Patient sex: M
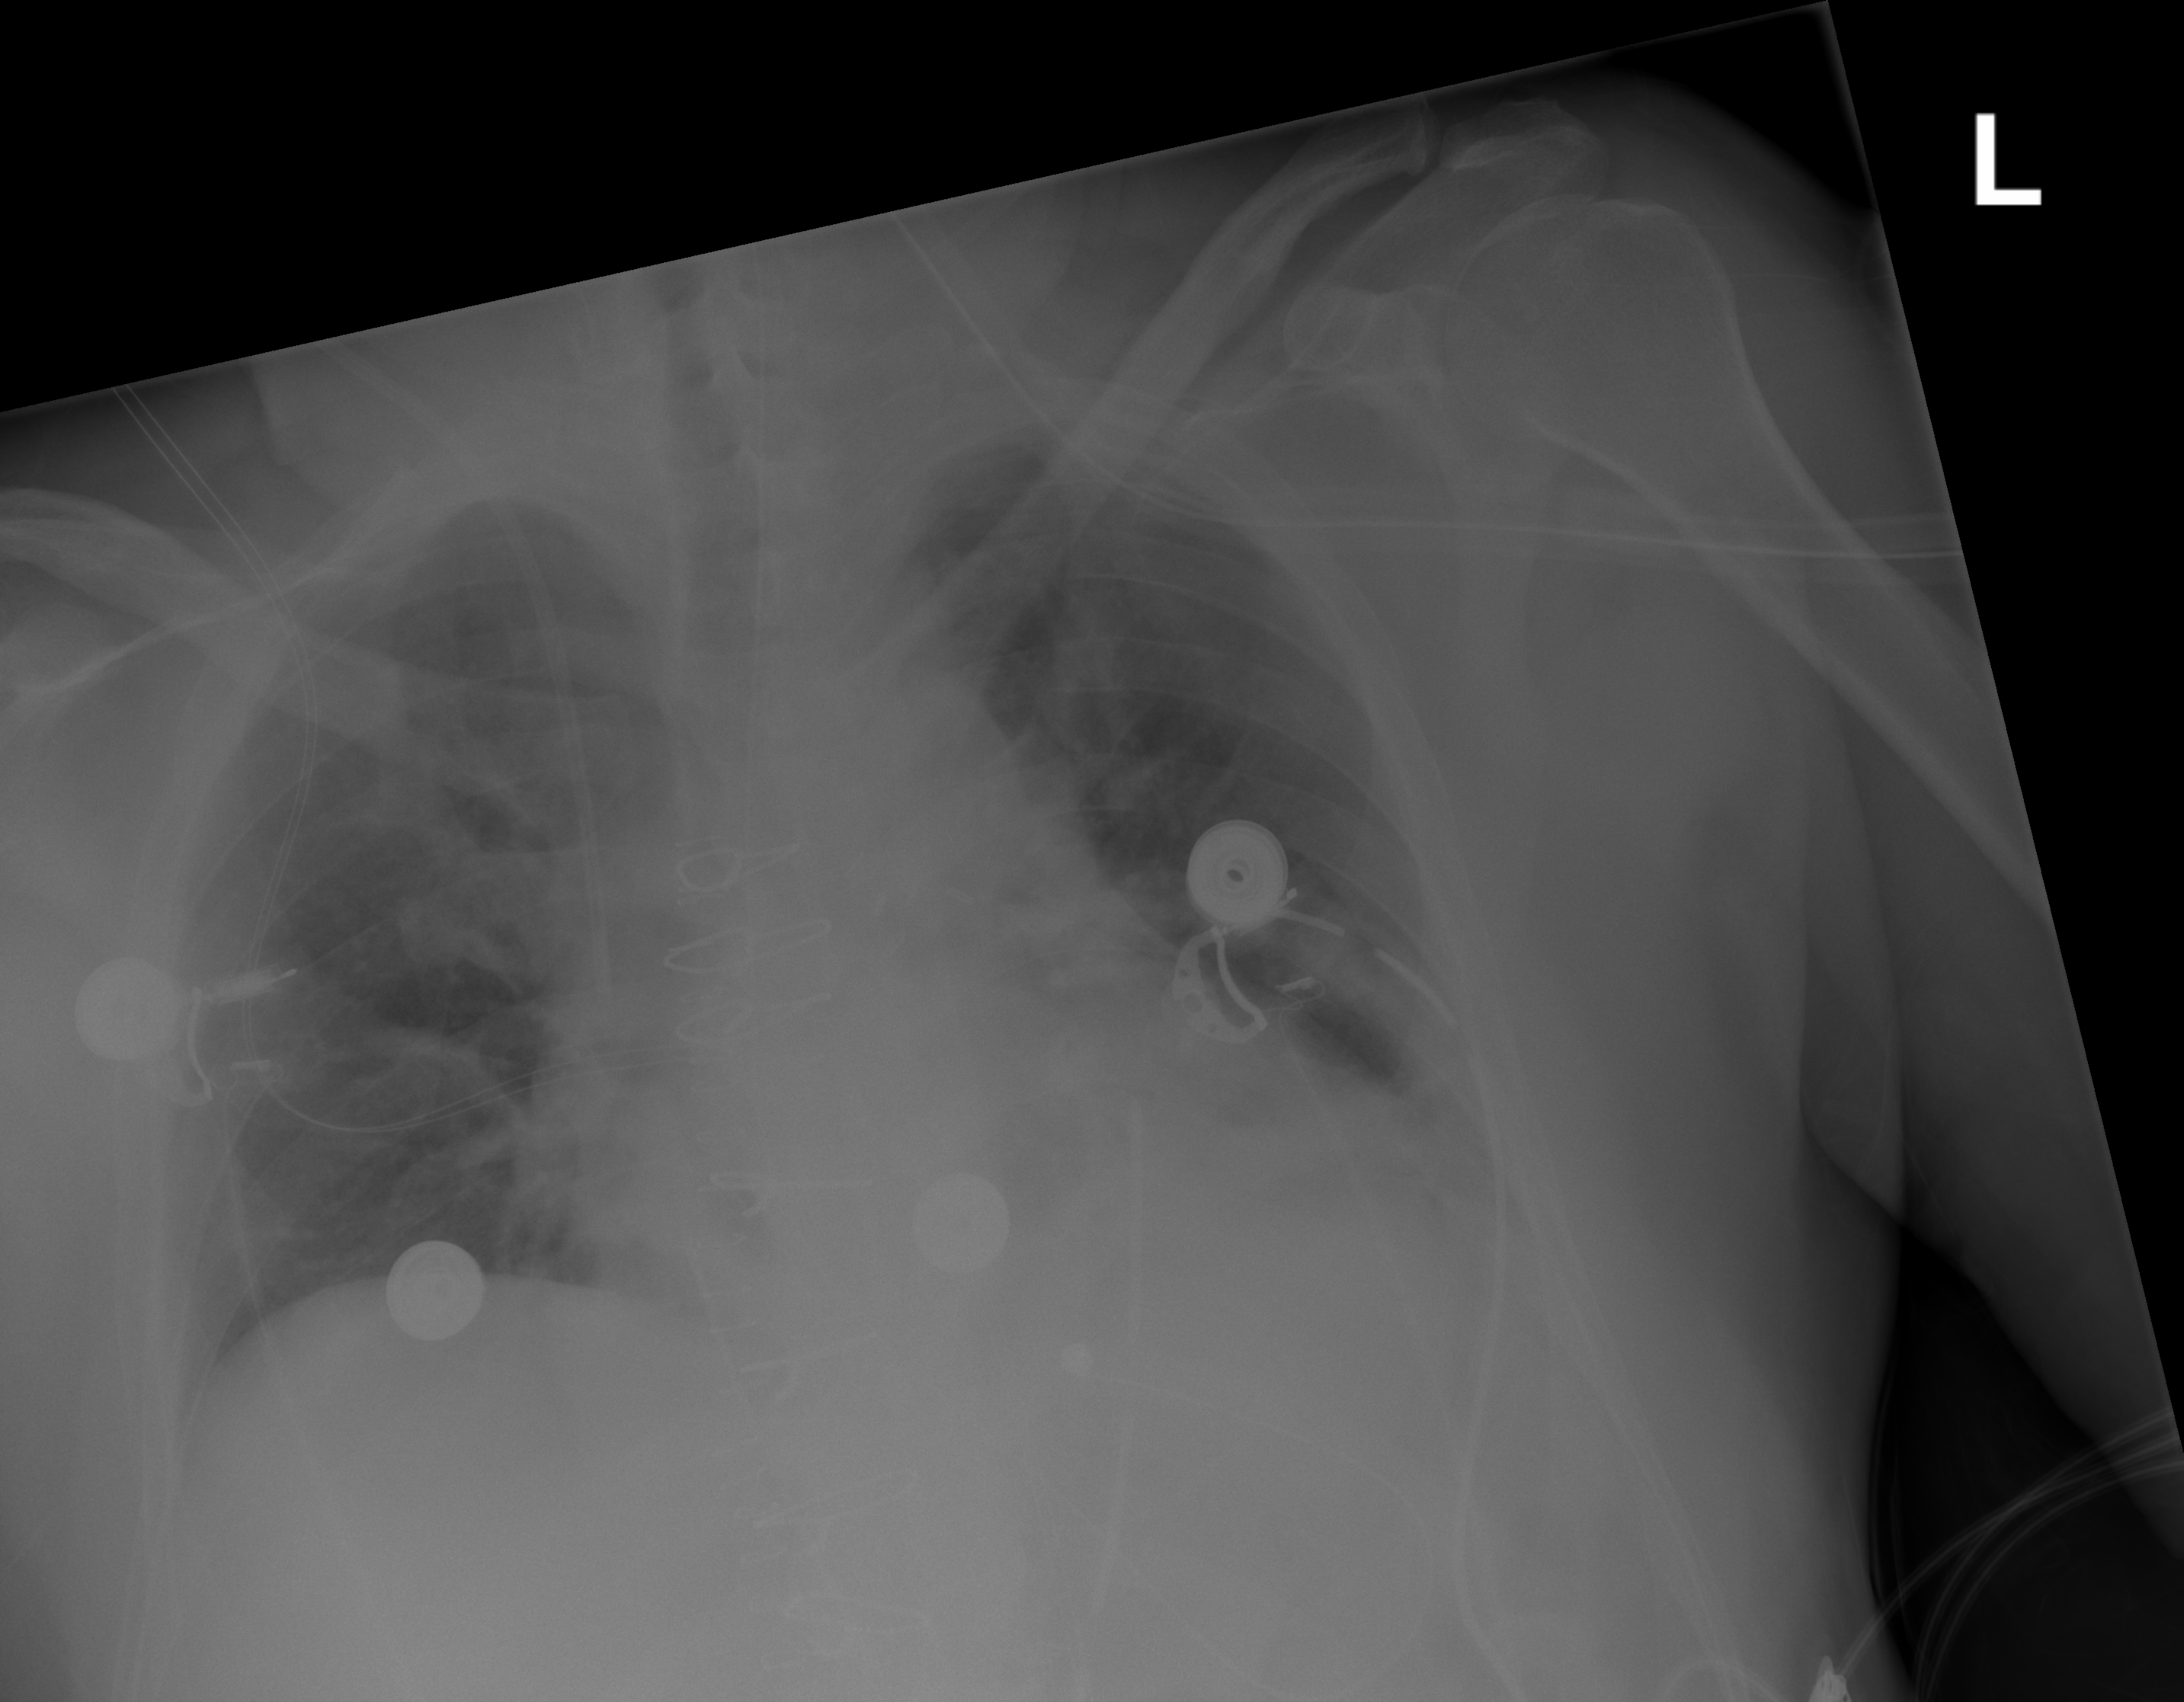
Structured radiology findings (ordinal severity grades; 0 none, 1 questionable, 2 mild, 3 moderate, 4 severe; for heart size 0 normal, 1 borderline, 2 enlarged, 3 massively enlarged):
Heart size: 1
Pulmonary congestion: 0
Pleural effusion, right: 0
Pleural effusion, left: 1
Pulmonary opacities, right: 0
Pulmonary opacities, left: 0
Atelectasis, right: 2
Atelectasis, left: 2